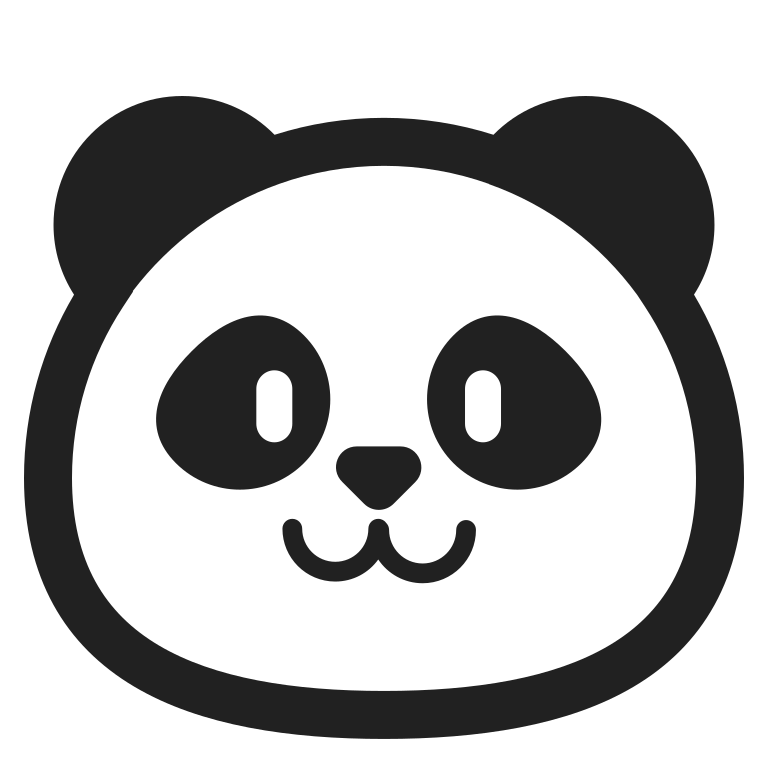
panda high contrast